Question: When parsing a local XML file i can see the data in console using NSLog. While in the simulator am getting only the plain table view without any data parsed from xml. Am not understanding where am missing it.

'''
- (UITableViewCell *)tableView:(UITableView *)tableView cellForRowAtIndexPath: (NSIndexPath *)indexPath
{
static NSString *CellIdentifier = @"Cell";
UITableViewCell *cell = [tableView dequeueReusableCellWithIdentifier: CellIdentifier];
if(cell == nil){
cell = [[UITableViewCell alloc] initWithStyle:UITableViewCellStyleDefault reuseIdentifier:CellIdentifier];
cell.accessoryType = UITableViewCellAccessoryDisclosureIndicator;
}
theLists = [app.listArray objectAtIndex:indexPath.row];
cell.textLabel.text = theLists.title;
cell.accessoryType = UITableViewCellAccessoryDisclosureIndicator;
return cell;
}
'''
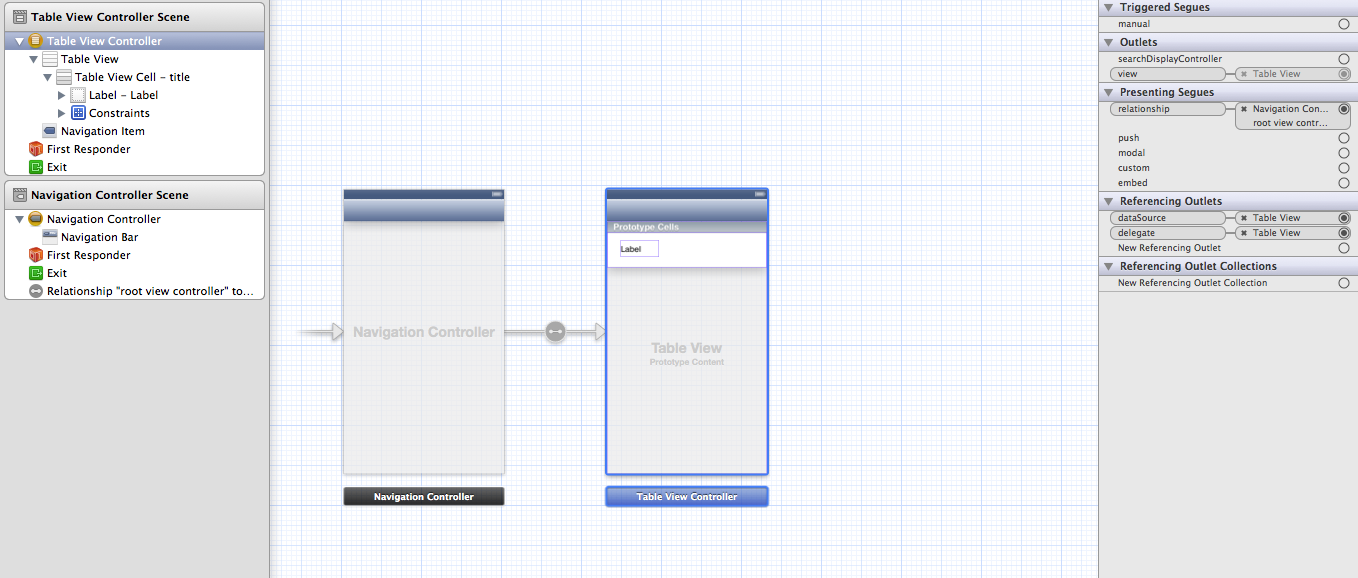
Answer: I got the answer finally where i didn't properly connected the tableview controller class with corresponding controller. I followed the link <URL>
And finally it showed the data in the table view.
Hope this answer might help others. Thanks for all the people who gave their suggestions in this post.